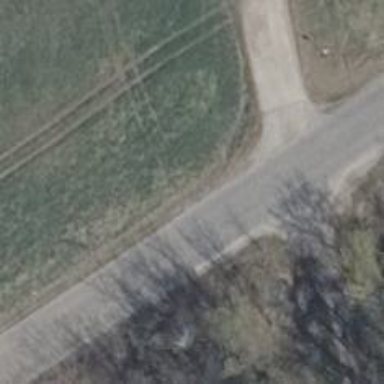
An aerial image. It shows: Tertiary road with surface made of concrete plates.